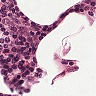
Metastatic tissue present: no